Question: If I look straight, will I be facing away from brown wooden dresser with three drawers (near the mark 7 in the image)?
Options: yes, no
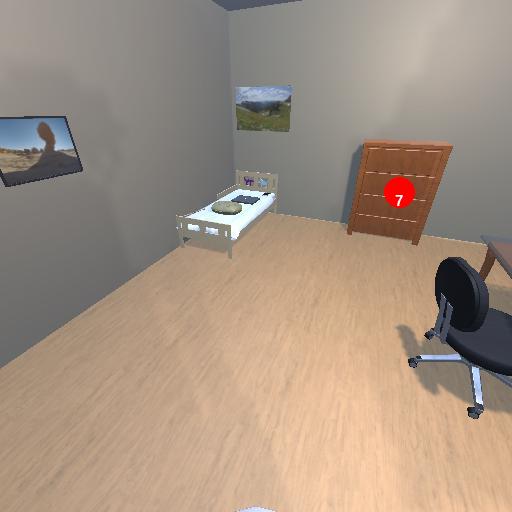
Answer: yes